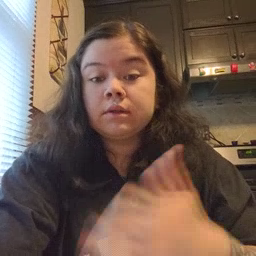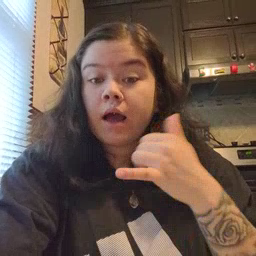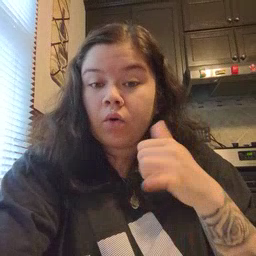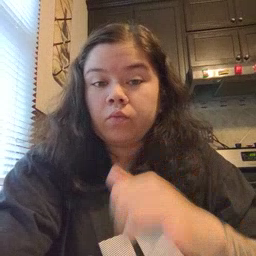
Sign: yellow